Question: I am working on a project that requires at least 500 kB of memory to be used. I have an SDK with this code defining the stack and the heap and it works fine.
'''
Stack_Size EQU 0x00004000
AREA STACK, NOINIT, READWRITE, ALIGN=3
Stack_Mem SPACE Stack_Size
__initial_sp
; <h> Heap Configuration
; <o> Heap Size (in Bytes) <0x0-0xFFFFFFFF:8>
; </h>
Heap_Size EQU 0x00200000
AREA HEAP, NOINIT, READWRITE, ALIGN=3
__heap_base
Heap_Mem SPACE Heap_Size
__heap_limit
'''
However, I am trying to integrate a camera and LCD screen feature into this SDK, and when I do that, the highest values of the stack and heap that will at least bring up the LCD screen are shown below. Any values higher than this and the LCD screen stays black and the application doesn't appear to run.
'''
Stack_Size EQU 0x00004000
AREA STACK, NOINIT, READWRITE, ALIGN=3
Stack_Mem SPACE Stack_Size
__initial_sp
; <h> Heap Configuration
; <o> Heap Size (in Bytes) <0x0-0xFFFFFFFF:8>
; </h>
Heap_Size EQU 0x00002B50
AREA HEAP, NOINIT, READWRITE, ALIGN=3
__heap_base
Heap_Mem SPACE Heap_Size
__heap_limit
'''
I need the sizes of the stack and heap in the second code sample to match the sizes in the first code sample so that I do not get stuck in a hard fault exception loop due to no memory being available. Why does increasing the heap size make my project worse? Meaning how come it doesn't even appear to run when I increase the heap size?
I have attached a screenshot of my project options so you can see the configuration of the RAM.

Below is the amount of memory I have. Doesn't this mean that I have 2 MB of RAM?
8 M x 32-bit SDRAM is connected to SDRAM Bank1 of the STM32F439NIH6 FMC
interface.
1 Mbit x 16 SRAM is connected to bank1 NOR/
PSRAM2 of the FMC interface and both 8-bit
and 16-bit access is allowed by BLN0 & BLN1 connected to BLE & BHE of SRAM
respectively.
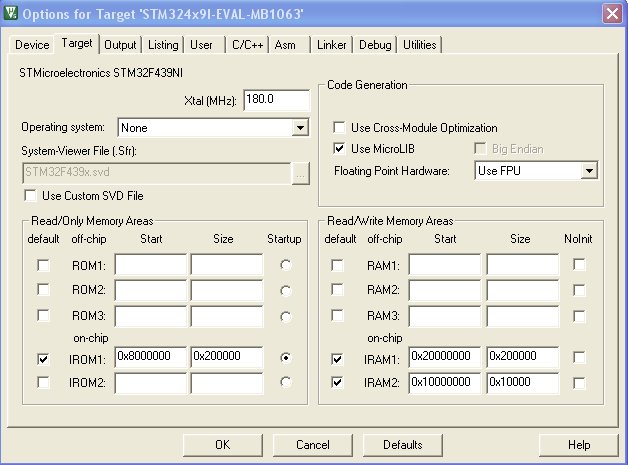
Answer: Your STM32F4 microcontroller does not physically have 0x200000 (2 MB) of RAM beginning at address 0x20000000. I believe it has only 0x30000 (192 KB). Check the memory map section of the datasheet.
If you tell the linker that there is non-existent memory available, then the linker may try to use that memory and then your program will crash. I suspect for your original program the linker never used the non-existent memory so the program ran successfully. But in your subsequent program the linker is trying to use the non-existent memory and the program is crashing. Look at the map file generated by the linker to see how the various parts of your program have been assigned into memory by the linker. You'll probably find that the first program doesn't use memory beyond 0x20030000 but the second program does.
If you really need 500 KB of memory or more then you're going to have to add an external memory device to your board because the microcontroller does not have that much RAM.
Update: If your board has memory connected to the FMC (flexible memory controller) then that is external or off-chip memory. The external memory is not addressed at 0x20000000 though. It should be located somewhere in the range of 0x60000000 to 0xDFFFFFFF (see the memory map section of the datasheet). Your program will have to configure the FMC appropriately before accessing the external memory. And you should probably tell the linker that the external memory exists by enabling one (or more) of those off-chip memory sections in that options dialog box. You can probably get details and advice about how to enable the off-chip memory from the board designer.